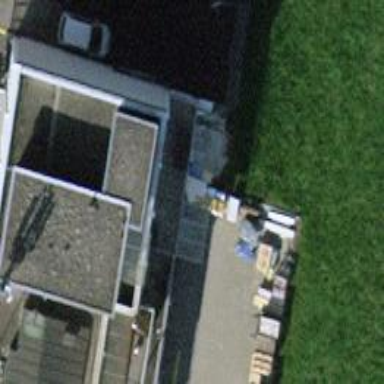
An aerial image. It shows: Office building with flat roof.